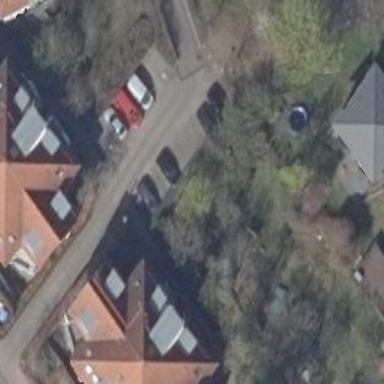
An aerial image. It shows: Parking lane.